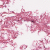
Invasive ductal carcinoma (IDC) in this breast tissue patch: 0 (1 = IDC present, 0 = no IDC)